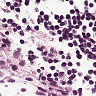
Metastatic tissue present: no